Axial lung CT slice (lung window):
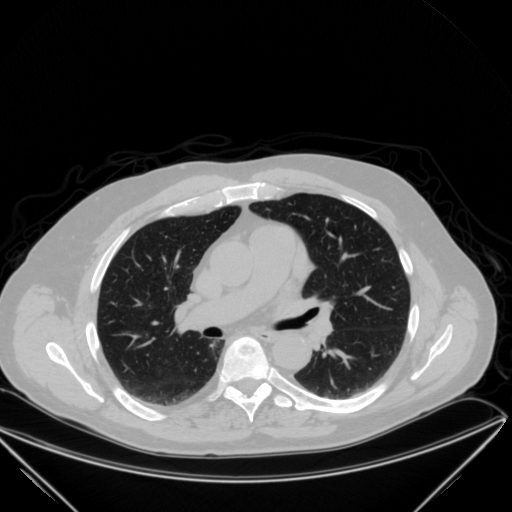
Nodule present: no